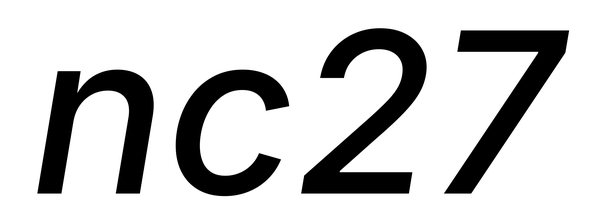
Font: Inter-Italic_Medium_Italic